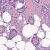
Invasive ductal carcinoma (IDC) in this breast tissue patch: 1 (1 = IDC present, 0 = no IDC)